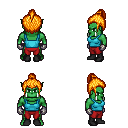
a pixel art fantasy rpg character, male body template, orc, green skin, teal pirate shirt, red pants, light blonde short topknot hairstyle, metal gloves, black shoes, four views (front, back, left, right), 2x2 character sprite sheet, small pixel art, hard edges, no anti-aliasing